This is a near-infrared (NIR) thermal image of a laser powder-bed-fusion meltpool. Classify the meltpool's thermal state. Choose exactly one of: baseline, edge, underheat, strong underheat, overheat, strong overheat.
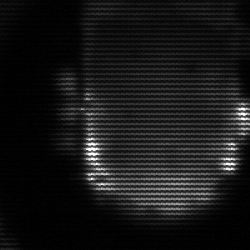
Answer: baseline